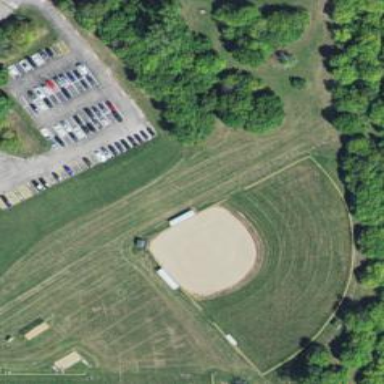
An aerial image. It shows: Softball pitch for leisure land sports.